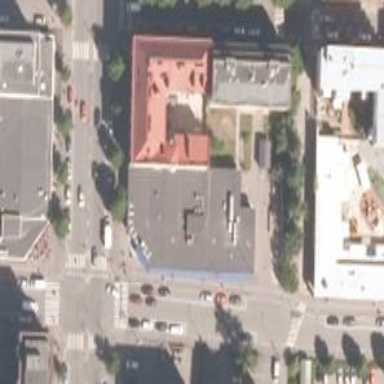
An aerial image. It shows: Convenience shop.